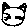
Label: cat